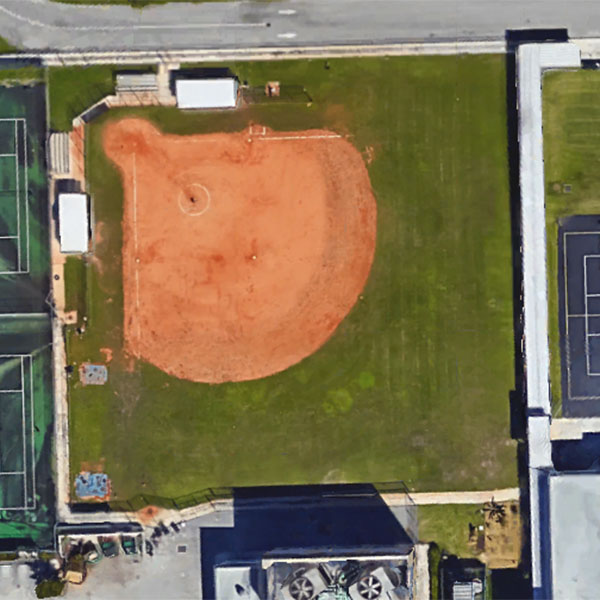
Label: BaseballField